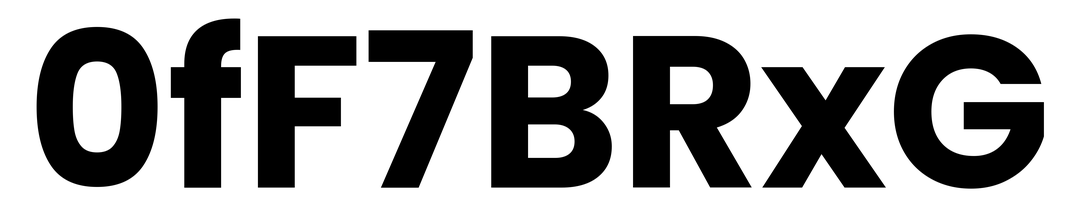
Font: Poppins-Bold